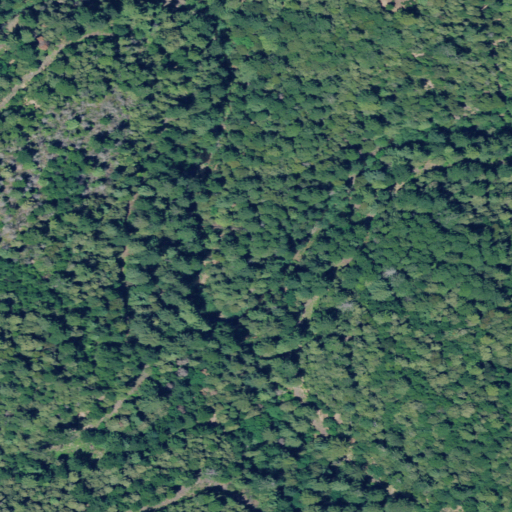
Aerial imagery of valley in California named Cookhouse Gulch containing evergreen forest, open development, woody wetlands, and herbaceous wetlands